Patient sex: M
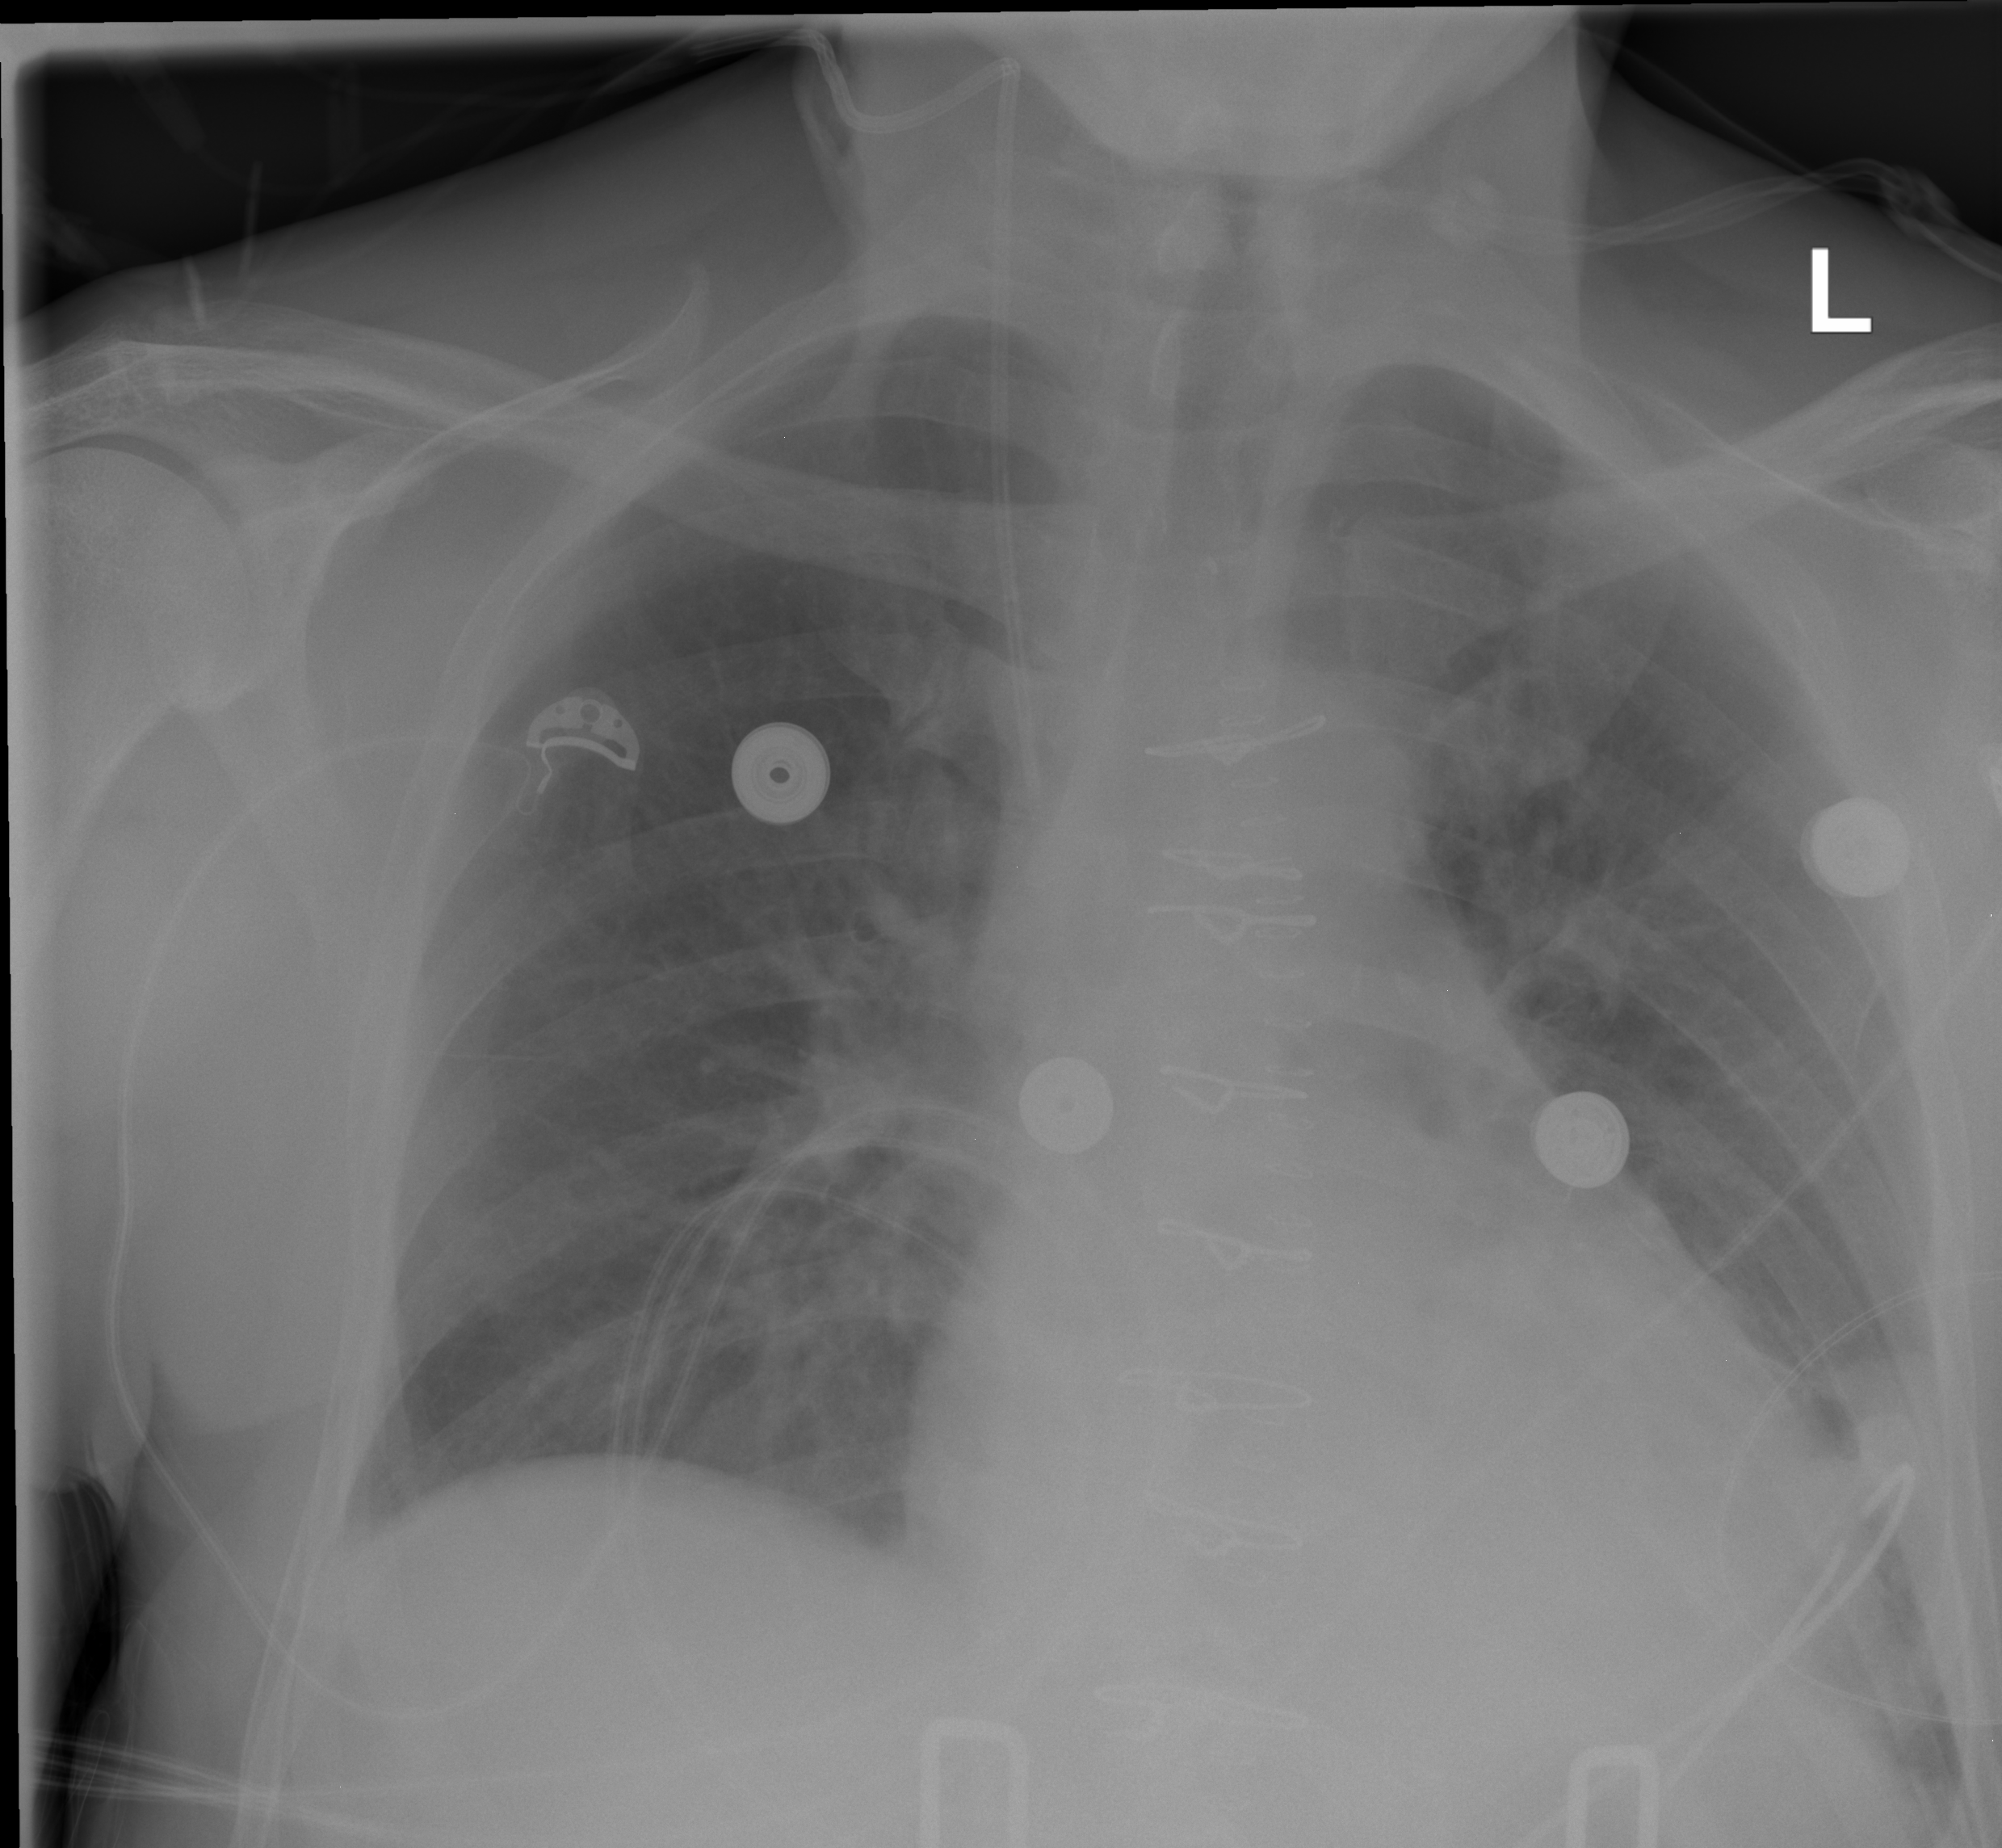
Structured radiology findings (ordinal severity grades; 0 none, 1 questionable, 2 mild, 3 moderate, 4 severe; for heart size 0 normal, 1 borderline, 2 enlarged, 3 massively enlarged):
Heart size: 0
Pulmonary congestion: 0
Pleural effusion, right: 0
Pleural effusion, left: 0
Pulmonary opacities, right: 0
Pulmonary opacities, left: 0
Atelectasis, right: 0
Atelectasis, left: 2